Question: Which teams have 38m 43s left?
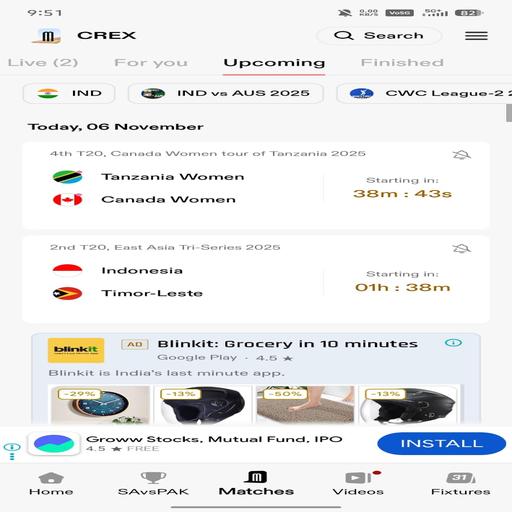
Answer: Tanzania, Canada